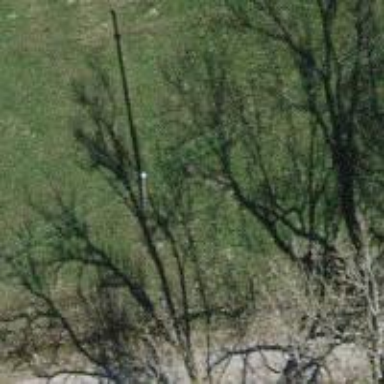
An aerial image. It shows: Power pole.